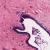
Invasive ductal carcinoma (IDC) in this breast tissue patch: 0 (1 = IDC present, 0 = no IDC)